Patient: sex M, age 29
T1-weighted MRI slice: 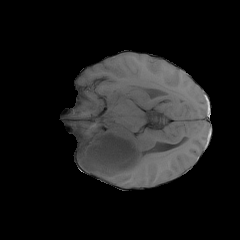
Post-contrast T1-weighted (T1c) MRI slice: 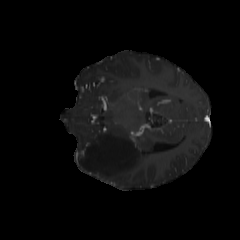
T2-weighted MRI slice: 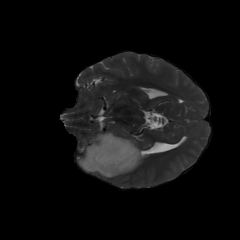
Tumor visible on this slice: yes
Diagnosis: Astrocytoma, IDH-mutant
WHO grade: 4